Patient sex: M
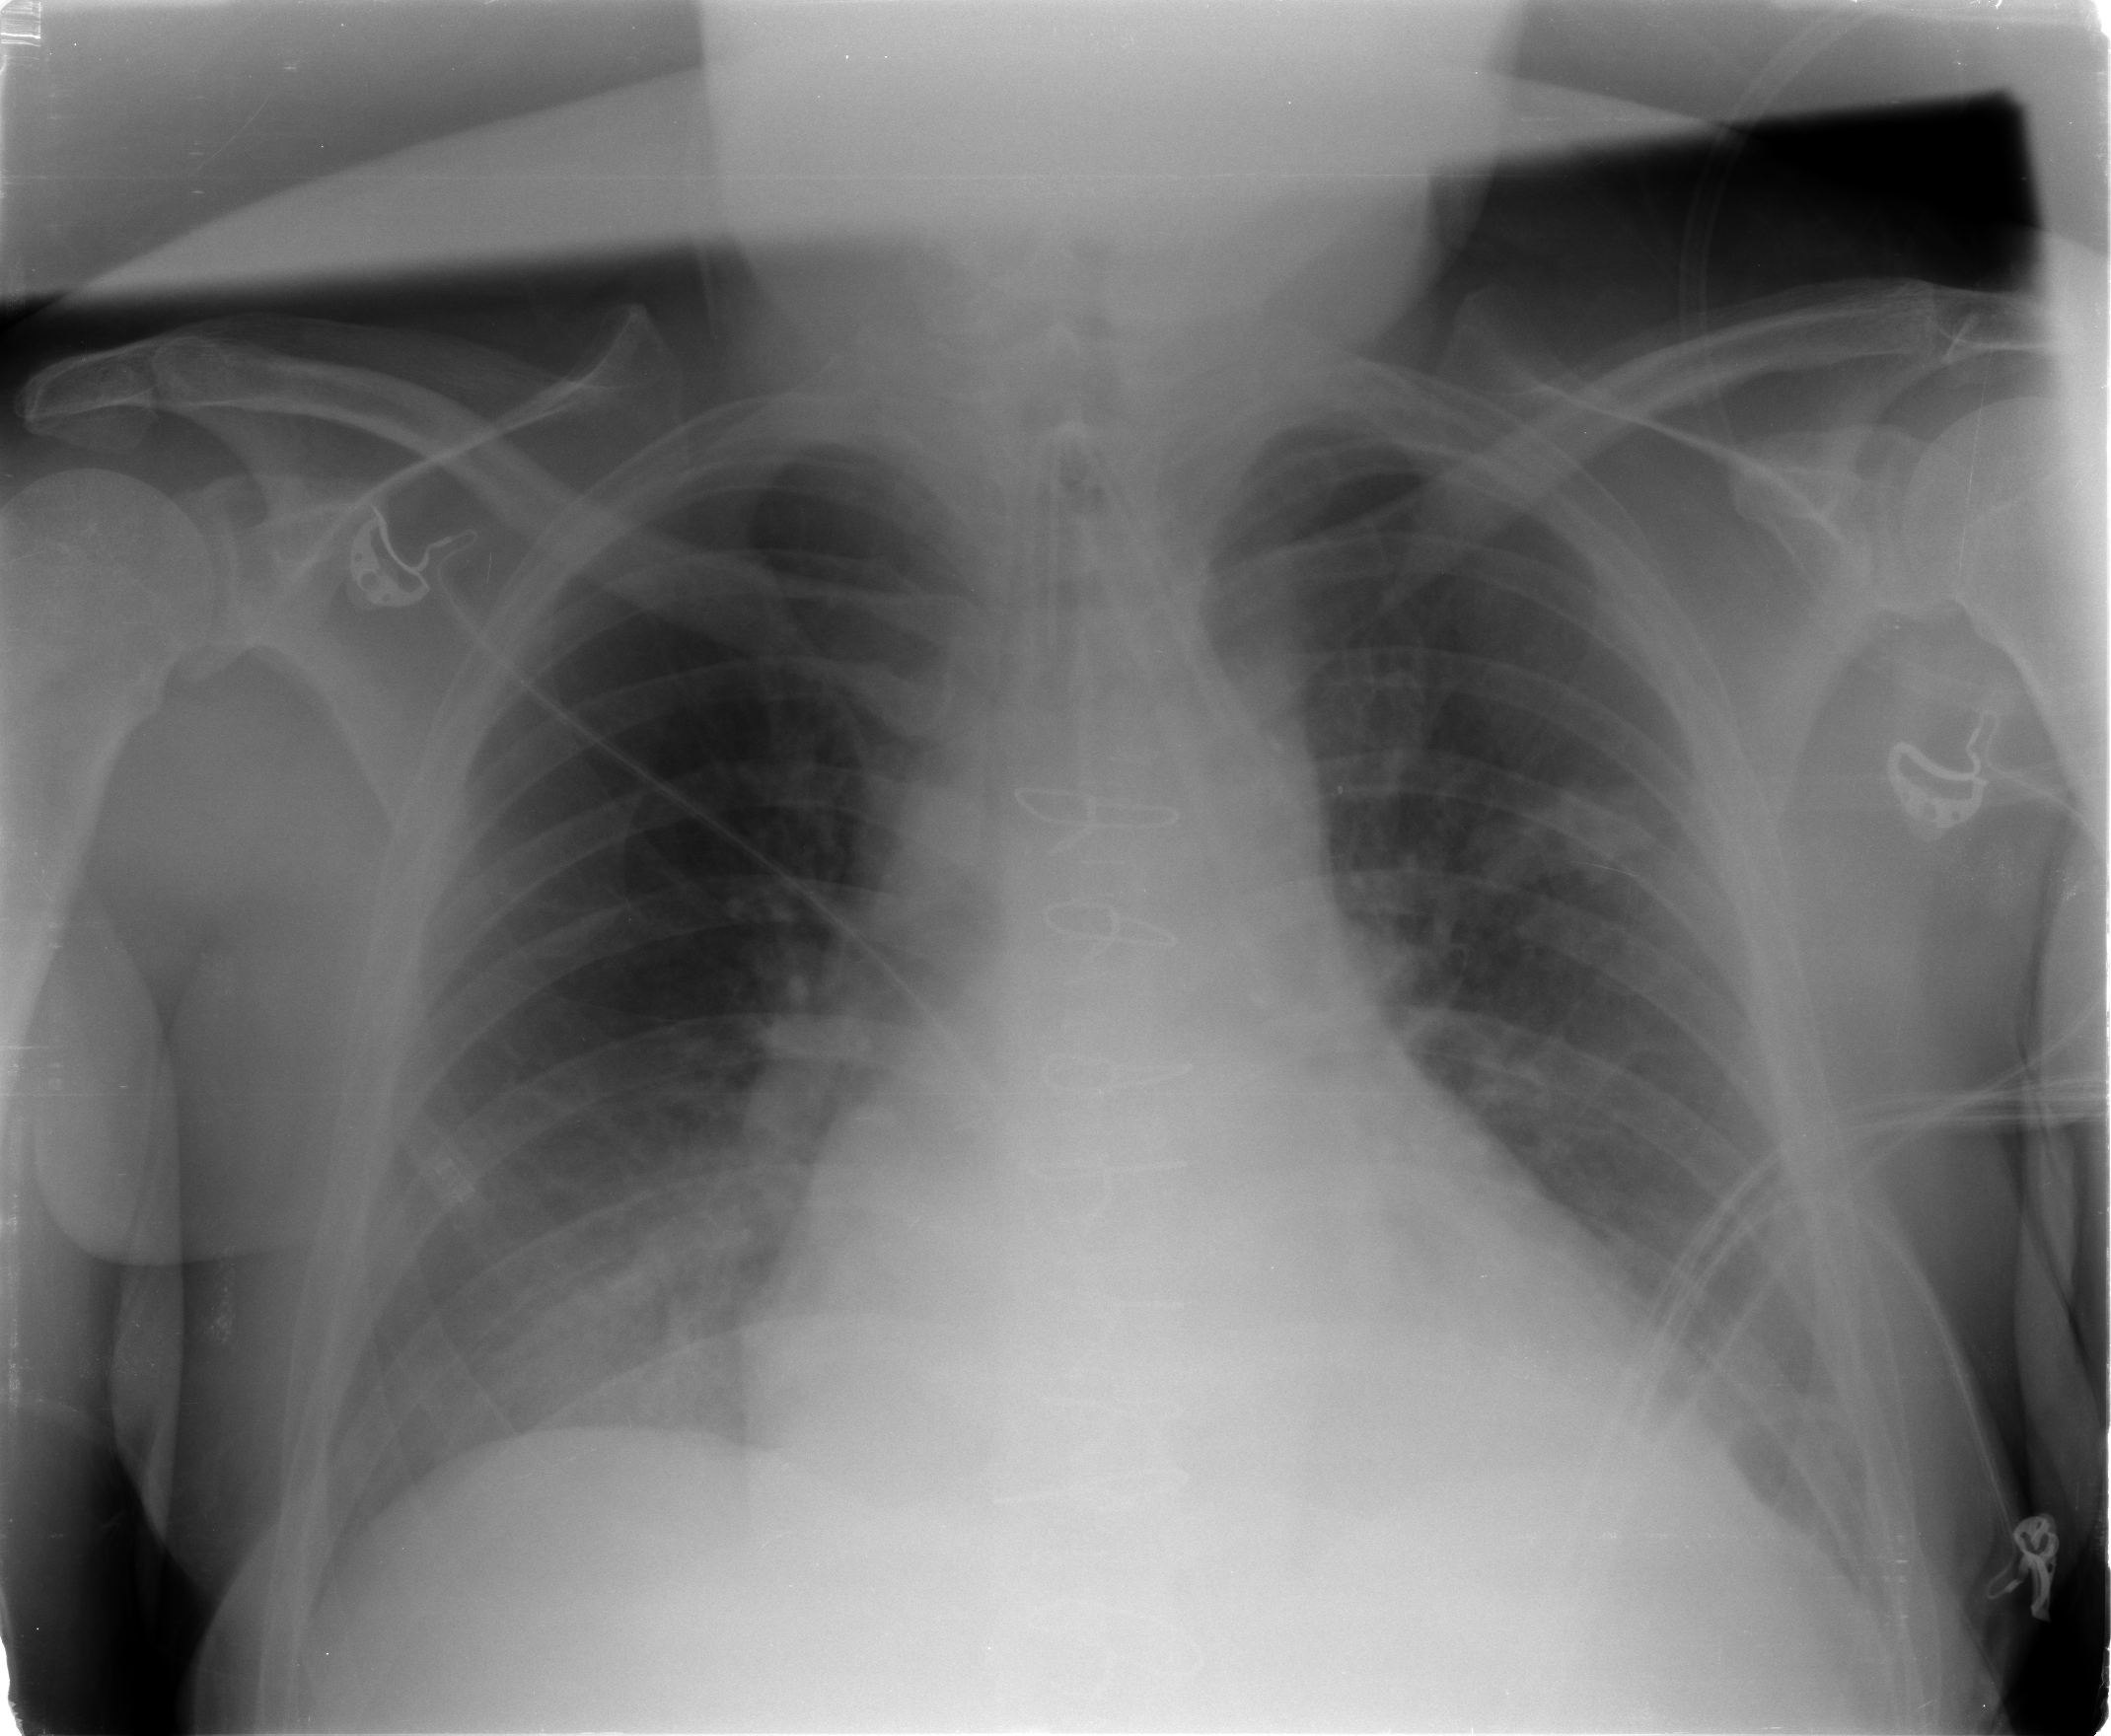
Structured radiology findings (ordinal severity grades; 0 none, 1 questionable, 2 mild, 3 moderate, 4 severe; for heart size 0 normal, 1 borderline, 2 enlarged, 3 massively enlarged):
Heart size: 2
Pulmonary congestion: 0
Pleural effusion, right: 0
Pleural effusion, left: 0
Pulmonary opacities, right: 1
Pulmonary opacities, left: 0
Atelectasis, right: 2
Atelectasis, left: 2